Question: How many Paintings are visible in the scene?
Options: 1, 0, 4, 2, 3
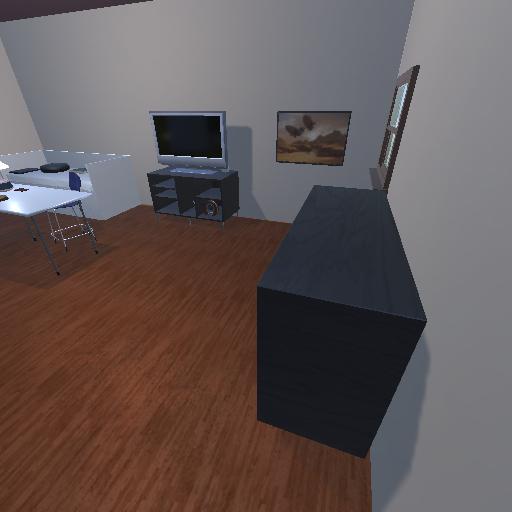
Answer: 1